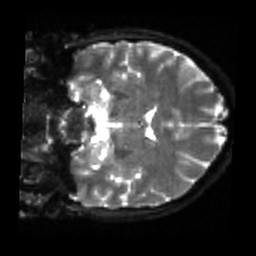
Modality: sbref
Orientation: coronal
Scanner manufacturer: siemens
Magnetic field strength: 3 T
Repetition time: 4 s
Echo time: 0.0594 s